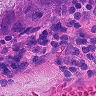
Metastatic tissue present: yes